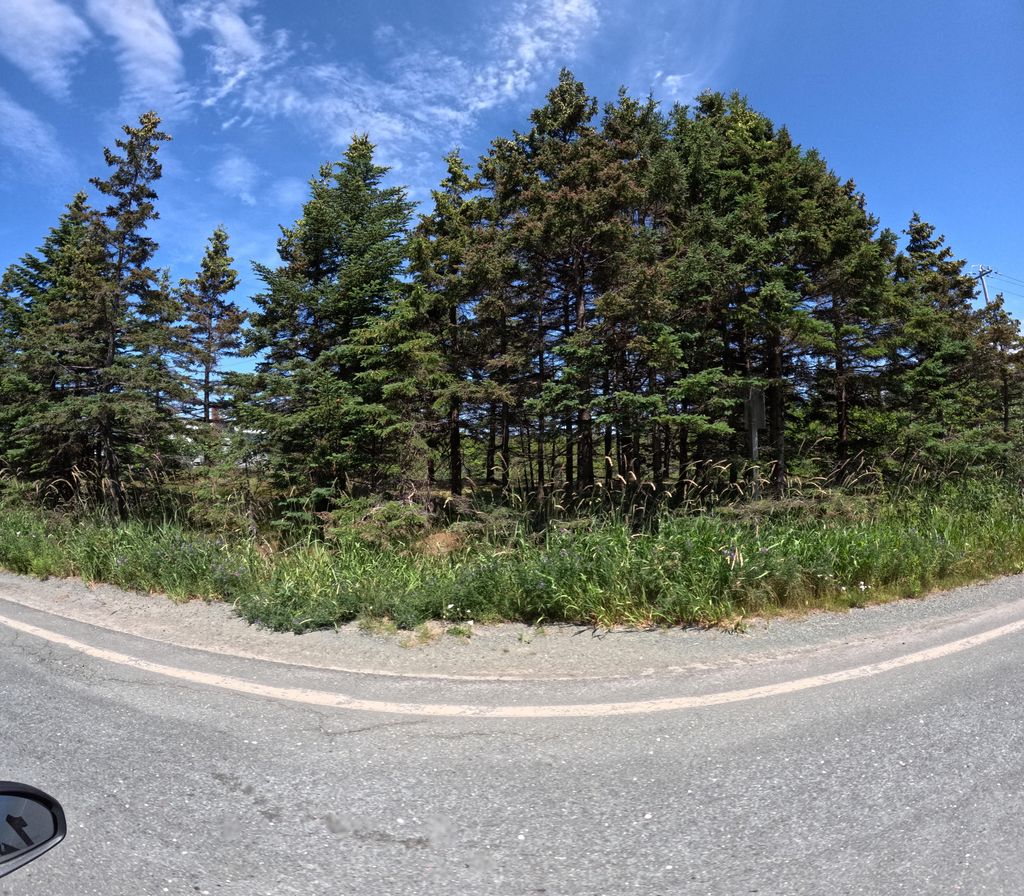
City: st_johns